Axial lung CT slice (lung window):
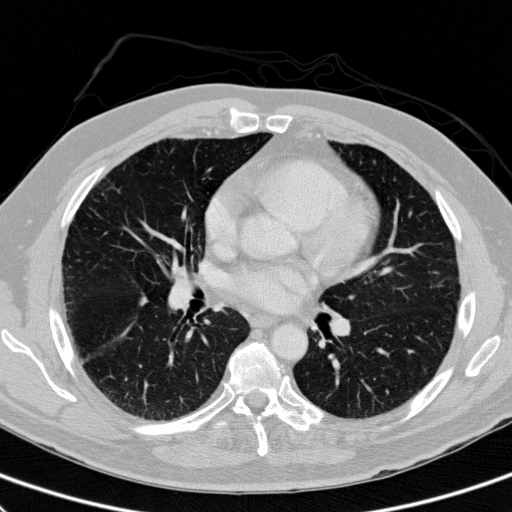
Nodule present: yes
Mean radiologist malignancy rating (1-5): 3.333